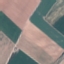
Land use / land cover class: AnnualCrop